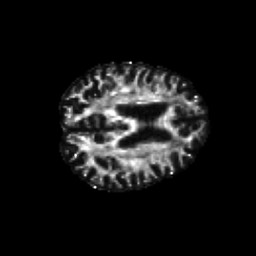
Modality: FA
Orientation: axial
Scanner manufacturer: siemens
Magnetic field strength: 3 T
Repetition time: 6.8 s
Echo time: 0.093 s